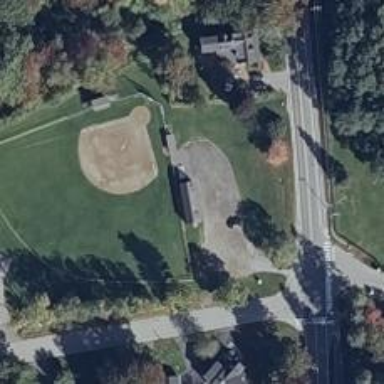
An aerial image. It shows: Park with ballfield.